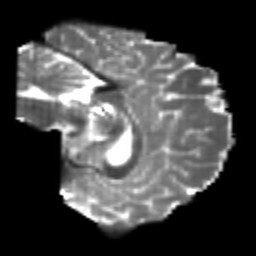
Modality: T2w
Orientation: sagittal
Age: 23
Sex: male
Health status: healthy
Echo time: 0.074 s